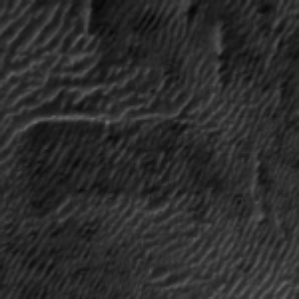
Label: frost